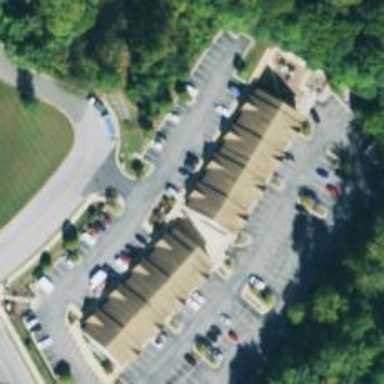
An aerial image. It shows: Healthcare clinic is depicted in the image.